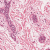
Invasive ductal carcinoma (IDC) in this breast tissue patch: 0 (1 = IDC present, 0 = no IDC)